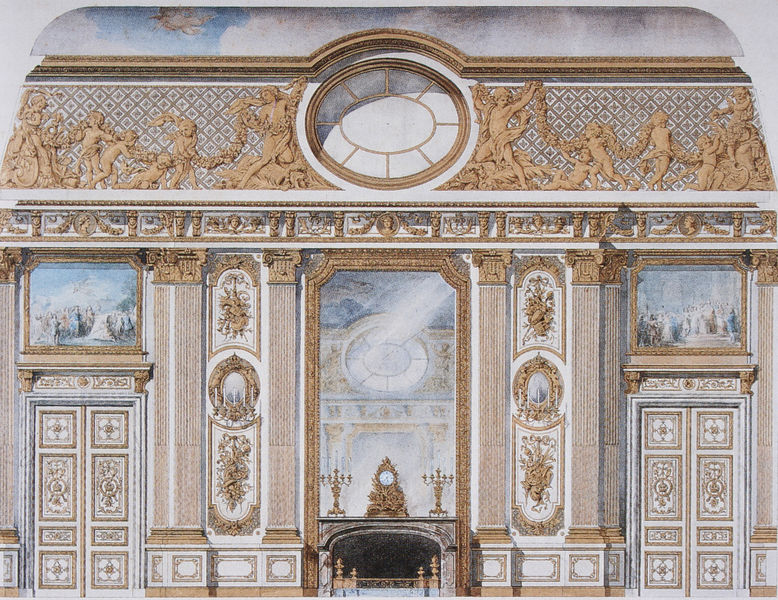
Titel: Aufriss der Kaminwand des Ochsenaugensaals (Salon de l'Œil-de-Bœuf) von Schloss Herrenchiemsee
Künstler: Franz Paul Stulberger
Schlagwörter: blau, gemälde, himmel, schatten, aquarell, menschen, ocker, braun, fenster, licht, raum, schmuck, skizze, tür, weiss, zeichnung, gebäude, schloss, malerei, ornament, wand, architektur, barock, rahmen, sockel, spiegel, felder, spiegelung, gold, interieur, decke, innen, kamin, kreis, oval, engel, ranken, hellblau, relief, bilder, ansicht, fassade, italien, türen, pilaster, saal, figuren, jugendstil, salon, detail, dekor, ornamente, wandmalerei, uhr, kerzen, leuchter, stuck, palast, entwurf, intarsien, girlanden, fries, sims, standuhr, kerzenhalter, kerzenleuchter, gesims, vorderansicht, plan, kasetten, kränze, pavillon, fresko, innenseite, putten, putti, armleuchter, fesnter, lisenen, aufriss, architekturzeichnung, versailles, gliederung, kannelur, festsaal, ochsenauge, türem, deckenfresko, kaminuhr, gefache, sopraporte, leichter, lichtauge, schliss, palazz, versailleds